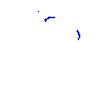
Particle: proton